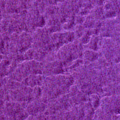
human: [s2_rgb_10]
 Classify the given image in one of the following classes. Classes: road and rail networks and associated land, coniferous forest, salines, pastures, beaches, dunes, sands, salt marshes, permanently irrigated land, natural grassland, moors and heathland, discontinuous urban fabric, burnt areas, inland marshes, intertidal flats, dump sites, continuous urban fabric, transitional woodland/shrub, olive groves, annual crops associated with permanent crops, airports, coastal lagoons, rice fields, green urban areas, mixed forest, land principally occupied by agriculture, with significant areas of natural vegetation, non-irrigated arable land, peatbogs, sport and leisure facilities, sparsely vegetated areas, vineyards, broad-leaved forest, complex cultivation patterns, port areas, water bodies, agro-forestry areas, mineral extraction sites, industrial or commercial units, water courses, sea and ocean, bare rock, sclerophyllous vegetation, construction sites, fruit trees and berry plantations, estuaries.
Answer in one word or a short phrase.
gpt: sea and ocean